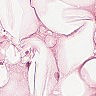
Metastatic tissue present: no